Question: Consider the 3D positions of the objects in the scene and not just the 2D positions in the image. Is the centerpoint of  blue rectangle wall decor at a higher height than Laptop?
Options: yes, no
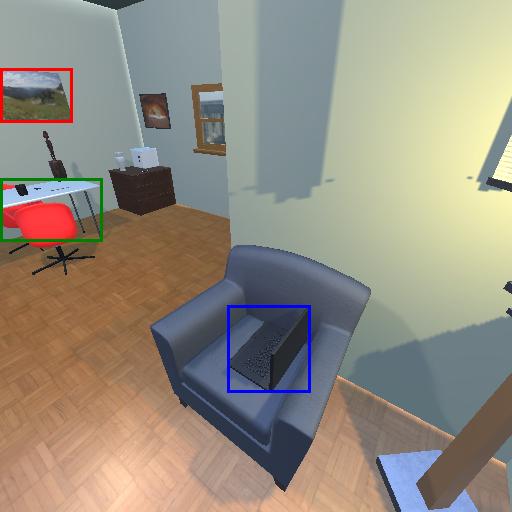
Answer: yes